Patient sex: M
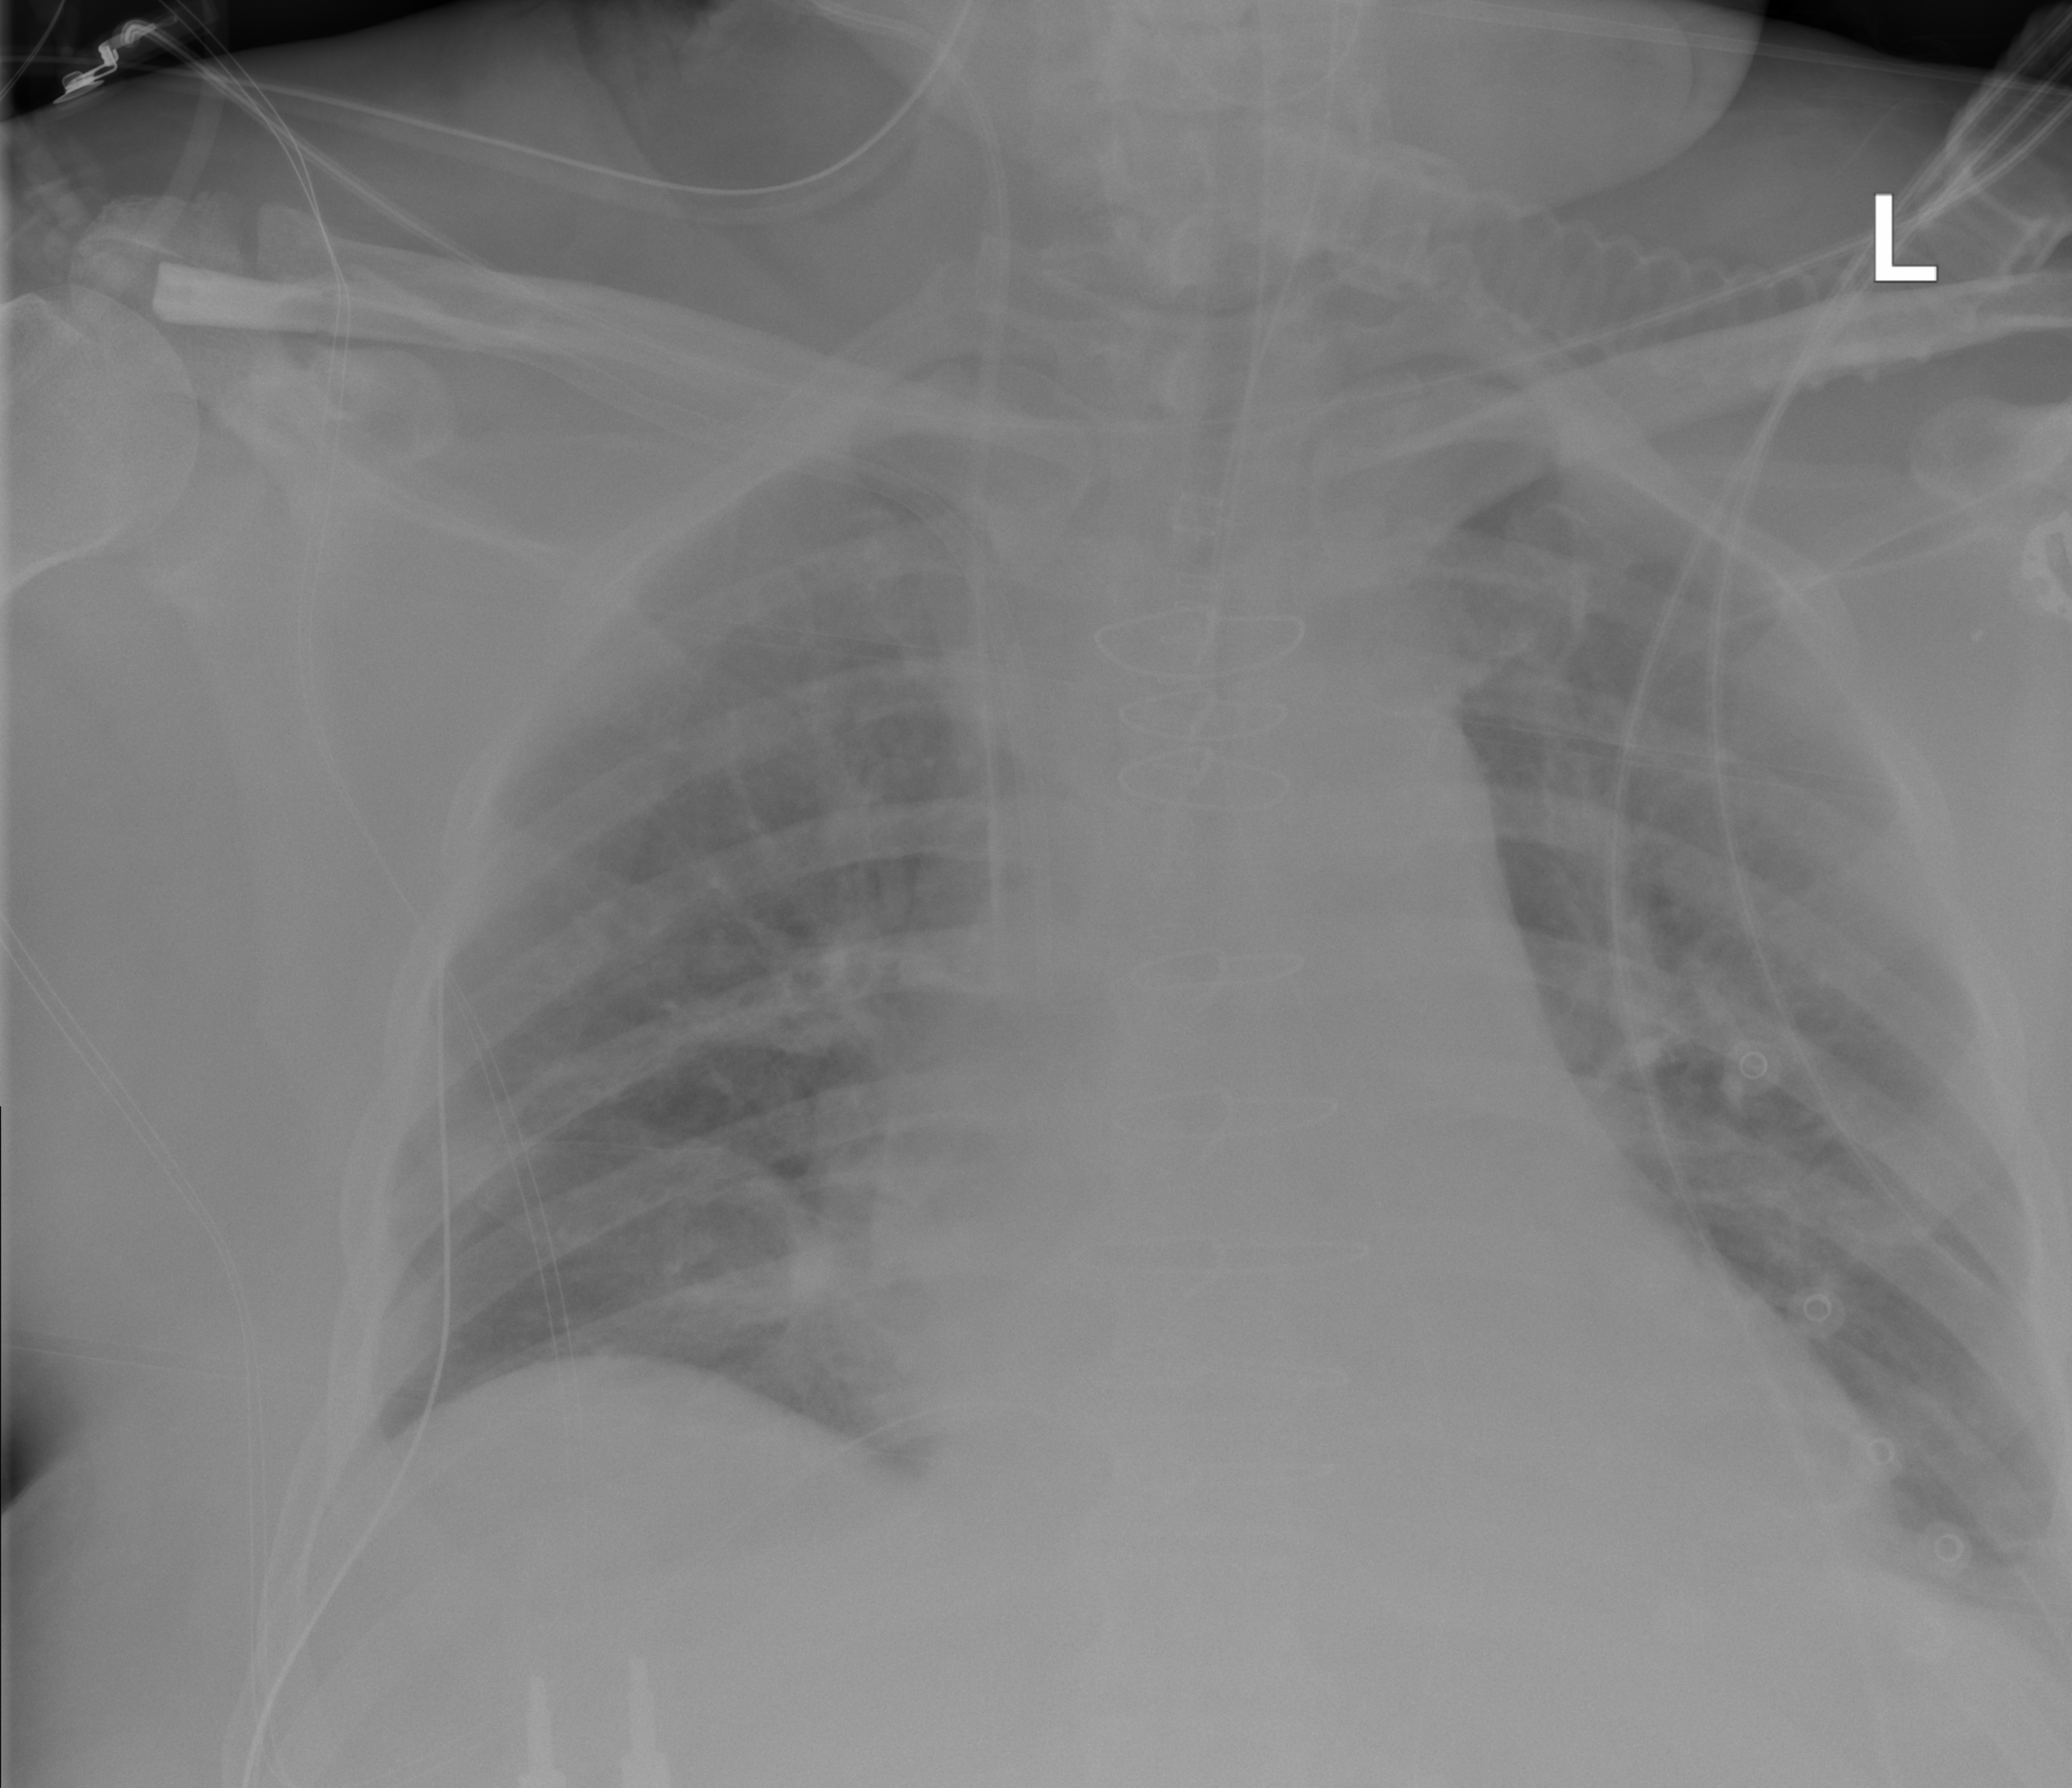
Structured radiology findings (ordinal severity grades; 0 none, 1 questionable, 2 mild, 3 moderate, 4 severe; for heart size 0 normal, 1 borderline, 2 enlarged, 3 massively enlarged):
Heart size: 2
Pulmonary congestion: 2
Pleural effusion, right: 0
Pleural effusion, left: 2
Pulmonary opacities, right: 0
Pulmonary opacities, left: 0
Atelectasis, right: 0
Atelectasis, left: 2